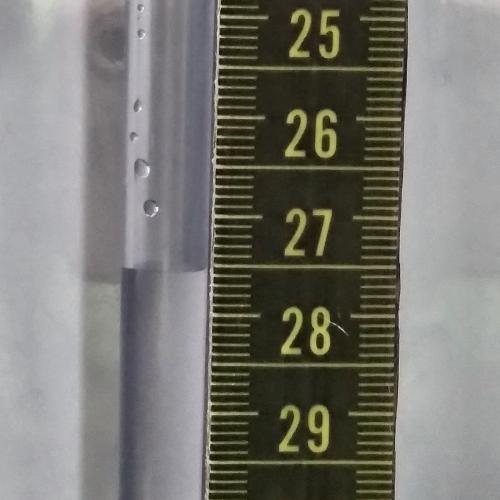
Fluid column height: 27.6 cm